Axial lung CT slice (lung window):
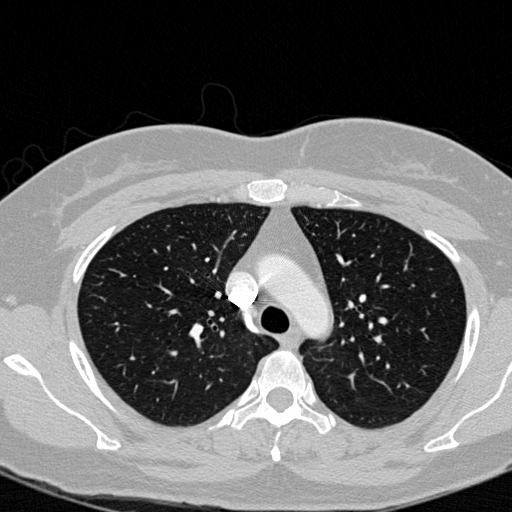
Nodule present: no